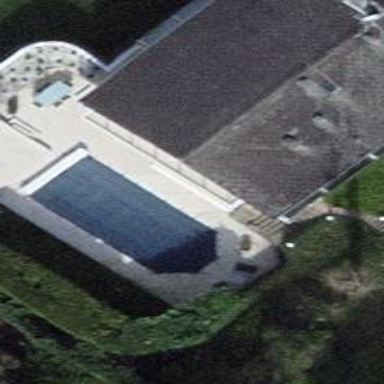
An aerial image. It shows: Swimming pool located in leisure land.